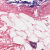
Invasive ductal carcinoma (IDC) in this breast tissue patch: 0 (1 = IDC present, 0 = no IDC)